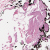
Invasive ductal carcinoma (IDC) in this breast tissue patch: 0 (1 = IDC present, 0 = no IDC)